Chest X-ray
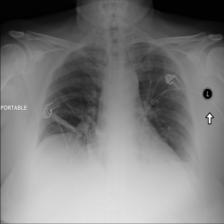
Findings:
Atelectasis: positive
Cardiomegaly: negative
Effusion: negative
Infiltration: negative
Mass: negative
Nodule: negative
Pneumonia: negative
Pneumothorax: negative
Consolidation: negative
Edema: negative
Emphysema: negative
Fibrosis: negative
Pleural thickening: negative
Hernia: negative